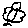
Label: bird